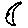
Label: moon